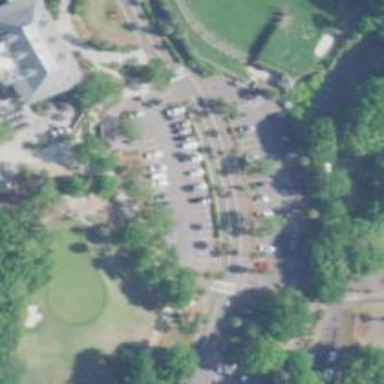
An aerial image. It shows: Pathway for golfing.